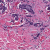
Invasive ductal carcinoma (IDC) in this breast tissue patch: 0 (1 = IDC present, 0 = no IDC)